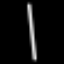
Label: line